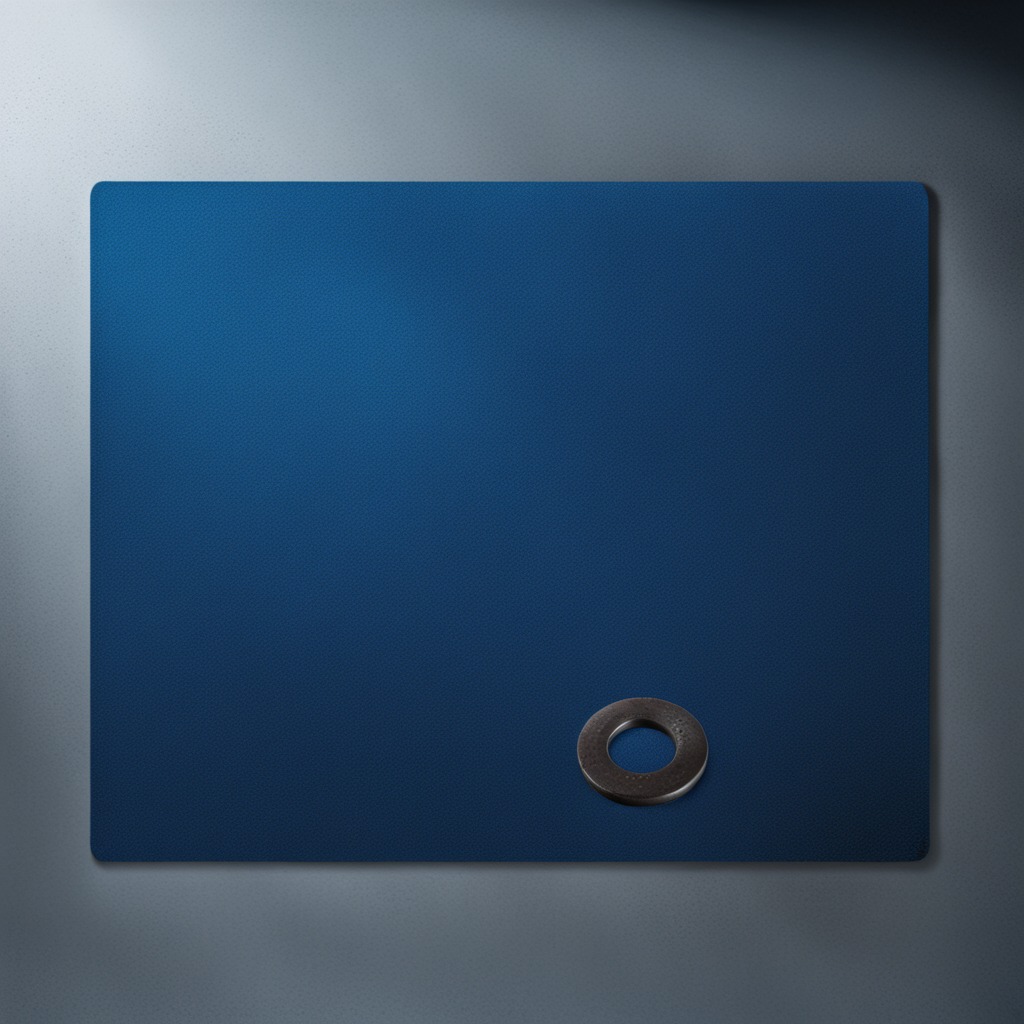
A flat metal washer lies on the granite tabletop beneath the blue rubber mat.